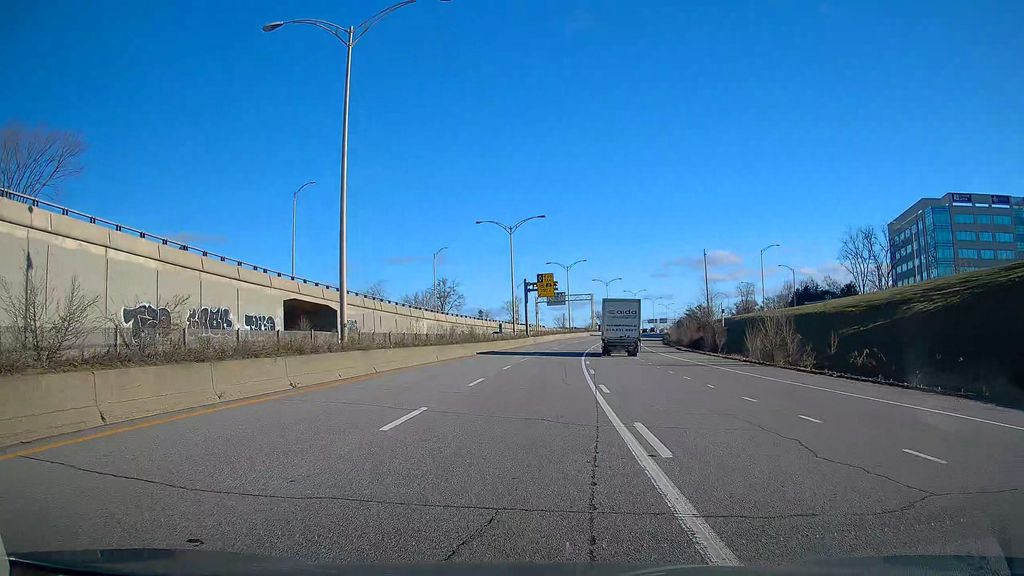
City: montreal